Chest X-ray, AP view. Patient: 65 years old, sex M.
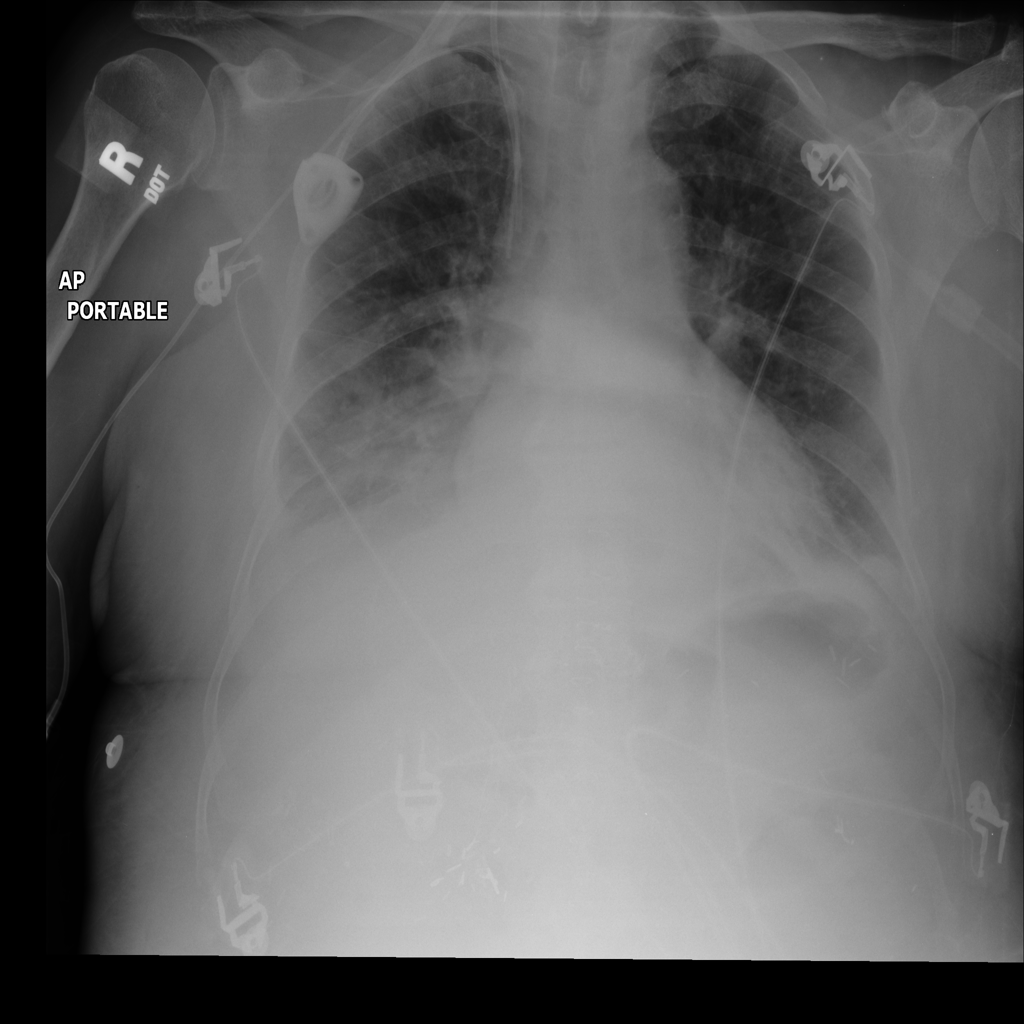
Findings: Effusion